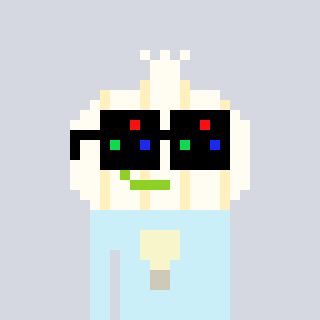
a pixel art character with square black sunglasses, a garlic-shaped head and a cold-colored body on a cool background